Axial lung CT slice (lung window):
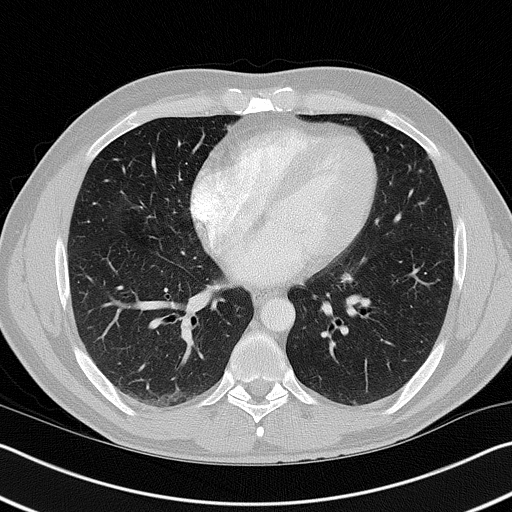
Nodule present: yes
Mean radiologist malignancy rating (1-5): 2